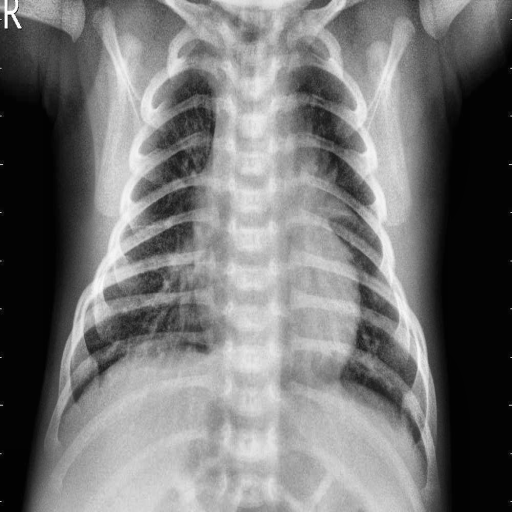
Finding: PNEUMONIA